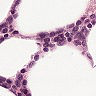
Metastatic tissue present: no